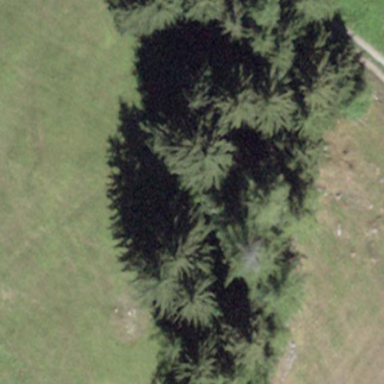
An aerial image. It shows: Forest area.